【题型】解答题　【知识点】解析几何　【难度】medium
已知椭圆：
$\frac{x^2}{a^2} + \frac{y^2}{b^2} = 1\ (a > b > 0)$，$B_1$、$B_2$ 分别是椭圆短轴的上下两个端点，$F_1$ 是椭圆左焦点，$P$ 是椭圆上异于点 $B_1$、$B_2$ 的点，$\triangle B_1F_1B_2$ 是边长为 4 的等边三角形。\\[5pt]
(1) 写出椭圆的标准方程；
\\[5pt]
(2) 当直线
$PB_1$ 的斜率为 $-1$ 时，求以 $PB_1$ 为直径的圆的标准方程；\\[5pt]
(3) 设点
$R$ 满足：$RB_1 \perp PB_1$，$RB_2 \perp PB_2$。求证：$\triangle PB_1B_2$ 与 $\triangle RB_1B_2$ 面积之比为定值。\\[10pt]
【解答】
【分析】
\\[5pt]
(1) 根据题设条件列出关于
$a,b,c$ 的方程组，求解即得椭圆方程；\\[5pt]
(2) 依题求出直线
$PB_1$ 的方程，与椭圆联立，求出点 $P\left(\frac{16}{5},\ -\frac{6}{5}\right)$，即可求得以 $PB_1$ 为直径的圆的方程；\\[5pt]
(3) 设直线
$PB_1,PB_2$ 的斜率分别为 $k,k'$，写出直线 $PB_1$ 的方程并与椭圆方程联立，求出点 $P$ 的坐标，即可推得 $k' = -\frac{1}{4k}$，由 $RB_2 \perp PB_2$，写出直线 $RB_2$ 的方程，与直线 $RB_1$ 的方程联立，求出点 $R$ 的坐标，结合图形，利用三角形面积公式代入化简即得解。\\[10pt]

\noindent
【详解】
\\[5pt]
(1) 因
$\triangle B_1F_1B_2$ 是边长为 4 的等边三角形，则得 $\begin{cases} 2b = 4 \\ \frac{c}{b} = \frac{\sqrt{3}}{2} \\ a^2 = b^2 + c^2 \end{cases}$，解得 $\begin{cases} a = 4 \\ b = 2 \end{cases}$，\\[5pt]
故椭圆的标准方程为
$\frac{x^2}{16} + \frac{y^2}{4} = 1$。\\[10pt]

\noindent
(2) 因
$B_1(0,2)$，直线 $PB_1$ 的斜率为 $-1$，则直线 $PB_1$ 的方程为 $y = -x + 2$\\[5pt]
联立
$\begin{cases} y = -x + 2 \\ \frac{x^2}{16} + \frac{y^2}{4} = 1 \end{cases}$，解得 $\begin{cases} x_1 = 0 \\ y_1 = 2 \end{cases}$ 和 $\begin{cases} x_2 = \frac{16}{5} \\ y_2 = -\frac{6}{5} \end{cases}$，即 $P\left(\frac{16}{5},\ -\frac{6}{5}\right)$，\\[5pt]
故以
$PB_1$ 为直径的圆的圆心为 $\left(\frac{8}{5},\ \frac{2}{5}\right)$，半径为 $\frac{1}{2}|PB_1| = \frac{1}{2}\sqrt{\left(\frac{16}{5}\right)^2 + \left(-\frac{6}{5} - 2\right)^2} = \frac{8\sqrt{2}}{5}$，\\[5pt]
所以所求圆的方程为：
$\left(x - \frac{8}{5}\right)^2 + \left(y - \frac{2}{5}\right)^2 = \frac{128}{25}$。\\[10pt]

\noindent
(3) 设直线
$PB_1,PB_2$ 的斜率分别为 $k,k'$，则直线 $PB_1$ 的方程为 $y = kx + 2$。\\[5pt]
由
$RB_1 \perp PB_1$，直线 $RB_1$ 的方程为 $x + k(y - 2) = 0$。\\[5pt]
将
$y = kx + 2$ 代入 $\frac{x^2}{16} + \frac{y^2}{4} = 1$，得 $(4k^2 + 1)x^2 + 16kx = 0$，\\[5pt]
所以
$k' = \frac{y_P + 2}{x_P} = \frac{\frac{2 - 8k^2}{4k^2 + 1} + 2}{-\frac{16k}{4k^2 + 1}} = -\frac{1}{4k}$。\\[5pt]
由
$RB_2 \perp PB_2$，所以直线 $RB_2$ 的方程为 $y = 4kx - 2$。\\[5pt]
由
$\begin{cases} x + k(y - 2) = 0 \\ y = 4kx - 2 \end{cases}$，解得 $x_R = \frac{4k}{4k^2 + 1}$。\\[5pt]
所以
$\frac{S_{\triangle PB_1B_2}}{S_{\triangle RB_1B_2}} = \frac{\frac{1}{2}|B_1B_2| \cdot |x_P|}{\frac{1}{2}|B_1B_2| \cdot |x_R|} = \left| \frac{x_P}{x_R} \right| = \left| \frac{-\frac{16k}{4k^2 + 1}}{\frac{4k}{4k^2 + 1}} \right| = 4$，\\[5pt]
即
$\triangle PB_1B_2$ 与 $\triangle RB_1B_2$
 面积之比为定值。

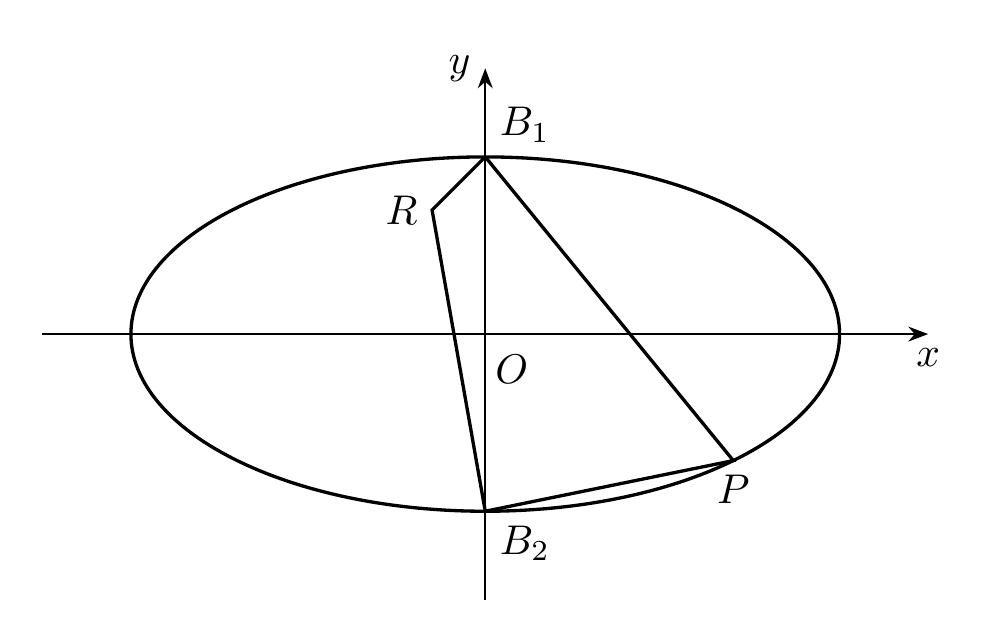